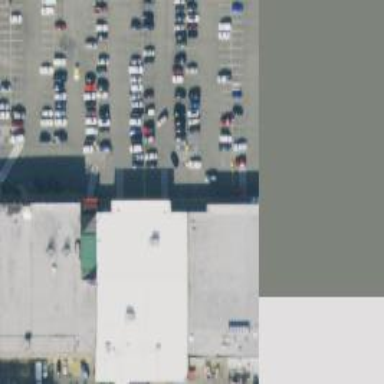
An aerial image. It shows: Supermarket.